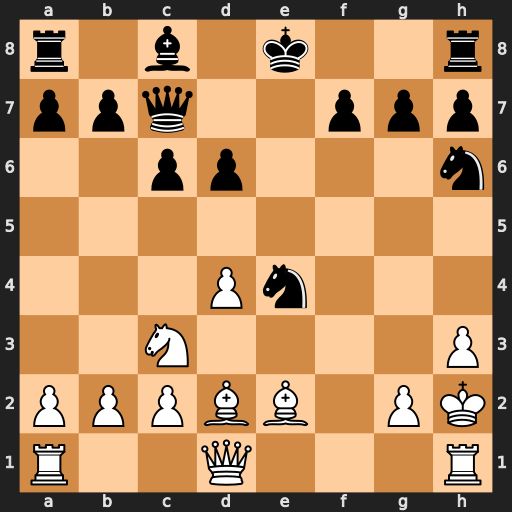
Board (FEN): r1b1k2r/ppq2ppp/2pp3n/8/3Pn3/2N4P/PPPBB1PK/R2Q3R
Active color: w
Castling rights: kq
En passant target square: -
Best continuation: Nxe4 d5+ Ng3